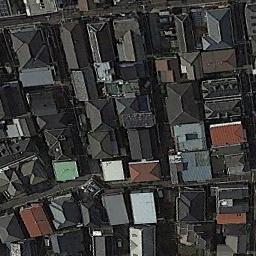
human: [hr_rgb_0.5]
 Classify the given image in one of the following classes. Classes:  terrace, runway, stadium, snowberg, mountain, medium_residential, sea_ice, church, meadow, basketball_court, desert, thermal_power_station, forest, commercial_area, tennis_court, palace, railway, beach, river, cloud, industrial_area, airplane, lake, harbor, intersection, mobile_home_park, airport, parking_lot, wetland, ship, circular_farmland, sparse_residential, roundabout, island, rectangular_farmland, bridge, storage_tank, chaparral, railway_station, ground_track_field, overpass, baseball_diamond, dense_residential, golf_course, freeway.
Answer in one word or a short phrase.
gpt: dense_residential